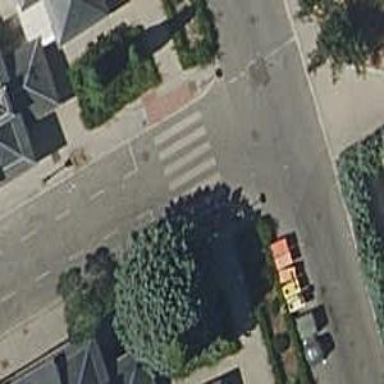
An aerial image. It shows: Uncontrolled crossing on the road.